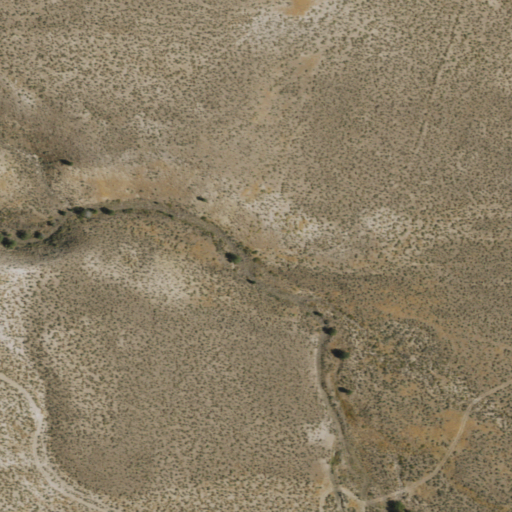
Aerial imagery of valley in Nevada named Rye Patch Canyon containing only shrub